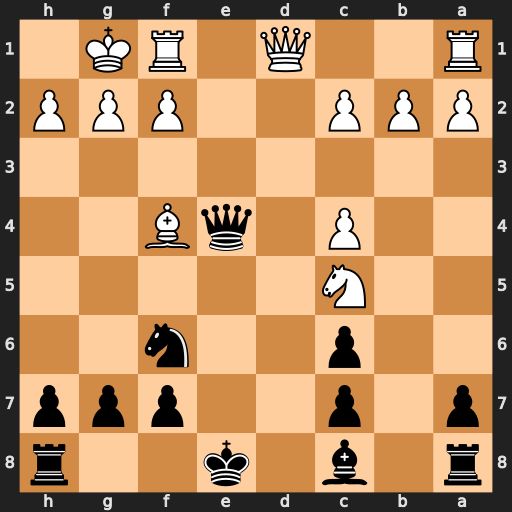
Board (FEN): r1b1k2r/p1p2ppp/2p2n2/2N5/2P1qB2/8/PPP2PPP/R2Q1RK1
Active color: b
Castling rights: kq
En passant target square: -
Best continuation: Qxf4 Re1+ Be6 Nxe6 fxe6